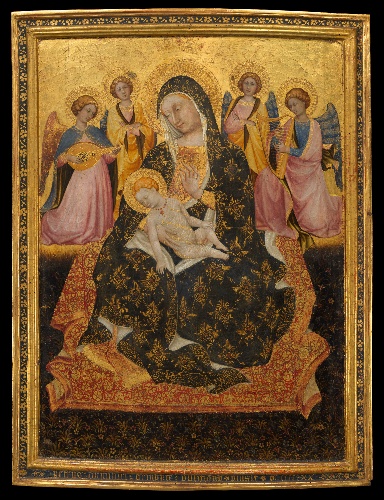
Title: Madonna and Child with Angels
Artist: Pietro di Domenico da Montepulciano
Artist bio: Italian, Marchigian, active first quarter 15th century
Date: 1420
Object type: Painting
Classification: Paintings
Medium: Tempera on wood, gold ground
Dimensions: Overall, with engaged frame, 34 5/8 x 26 1/4 in. (87.9 x 66.7 cm); painted surface 30 5/8 x 22 1/4 in. (77.8 x 56.5 cm)
Department: European Paintings
Credit line: Rogers Fund, 1907
Accession year: 1907
Repository: Metropolitan Museum of Art, New York, NY
Tags: Madonna and Child|Musical Instruments|Harps|Mandolins|Angels|Virgin Mary